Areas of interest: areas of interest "Golf Course"
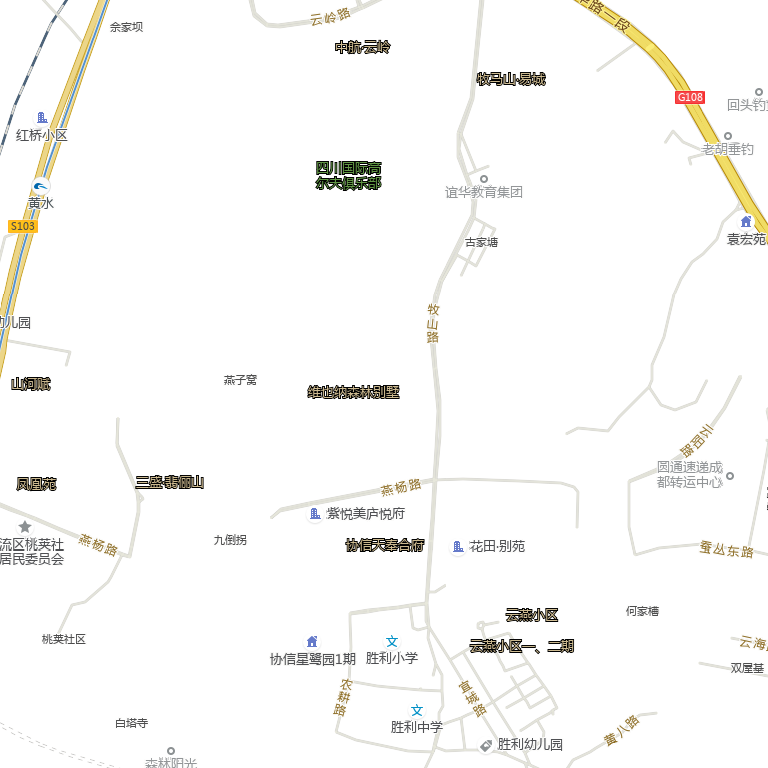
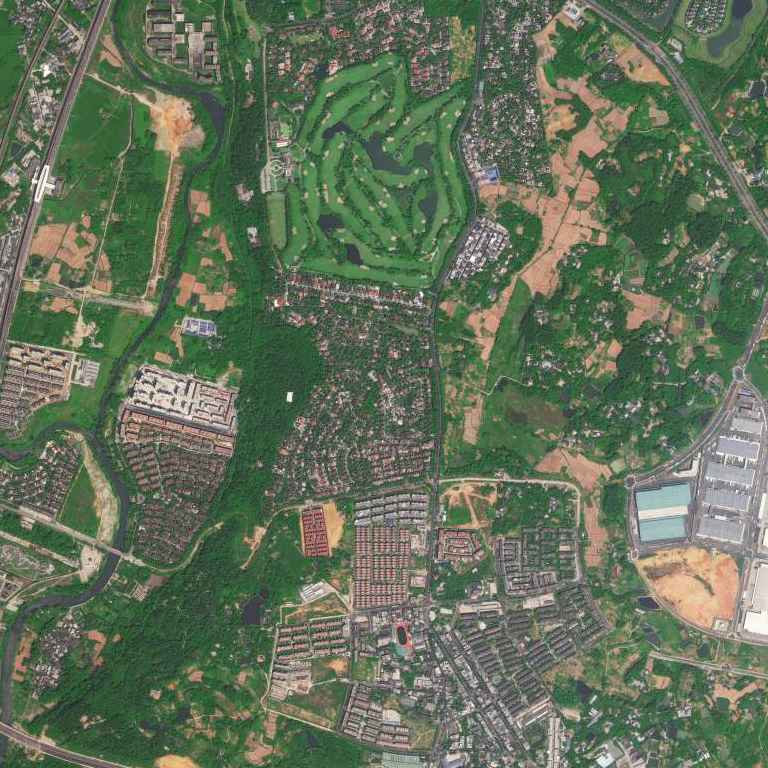